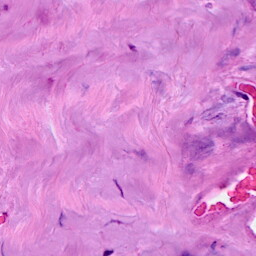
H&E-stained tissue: Breast